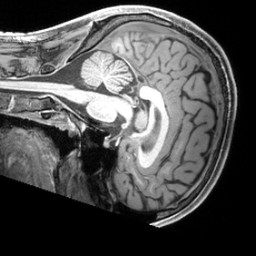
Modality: T1w
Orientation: sagittal